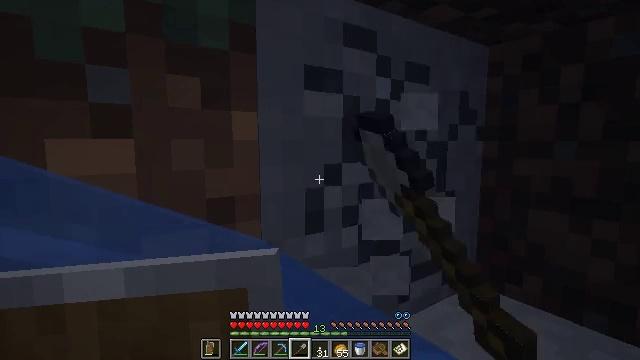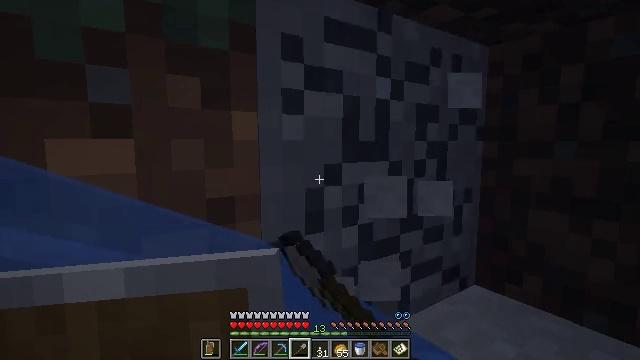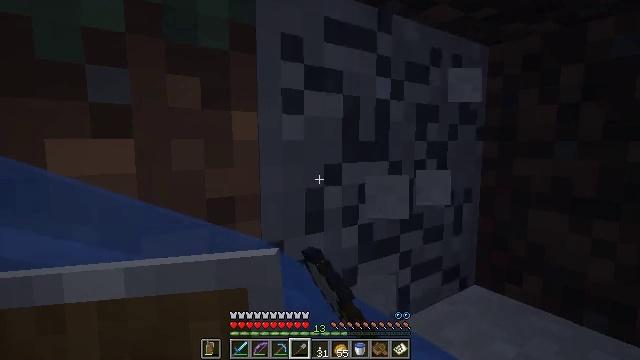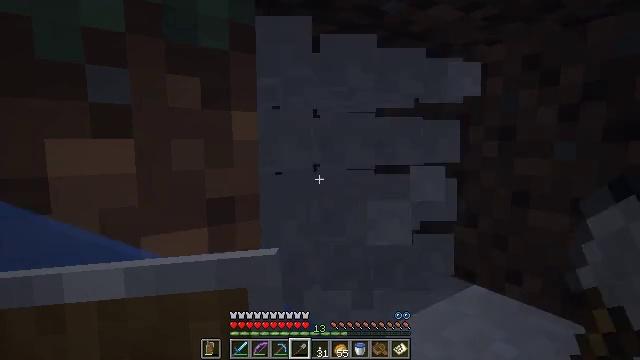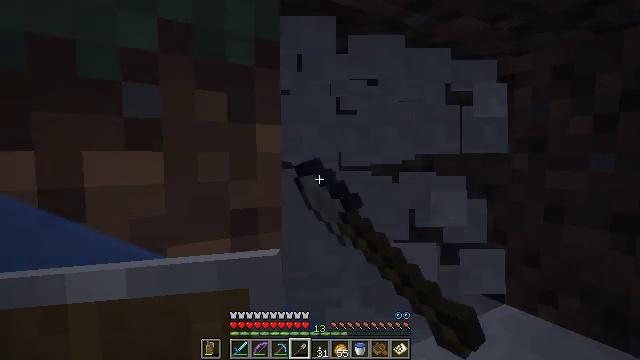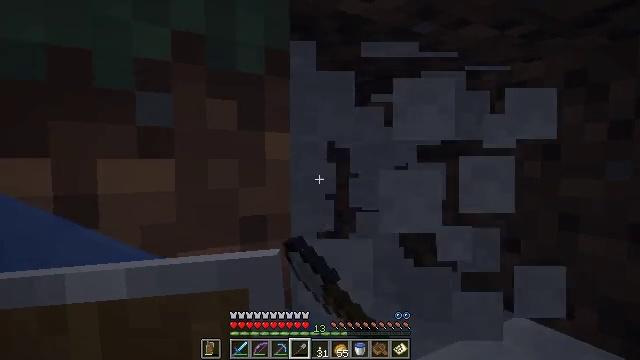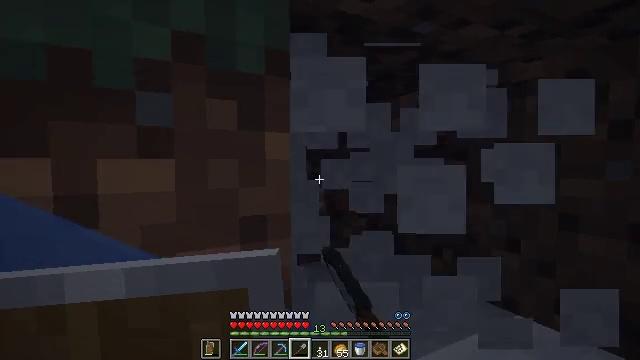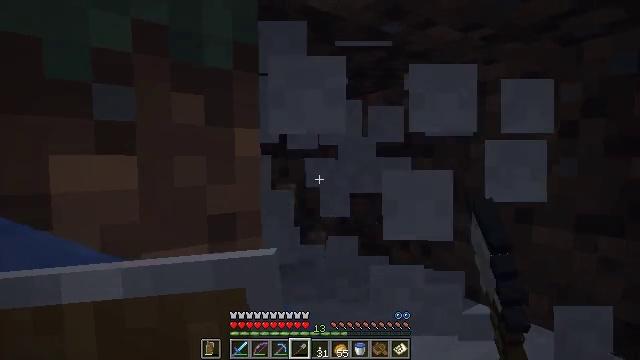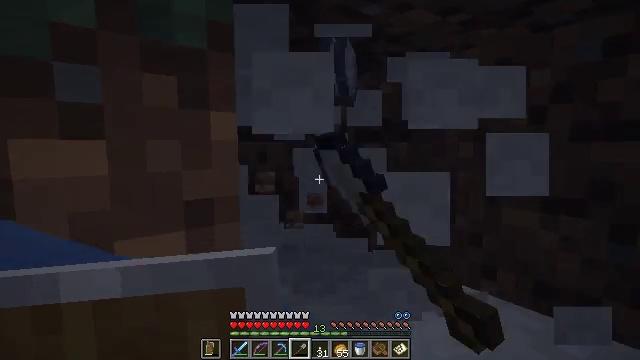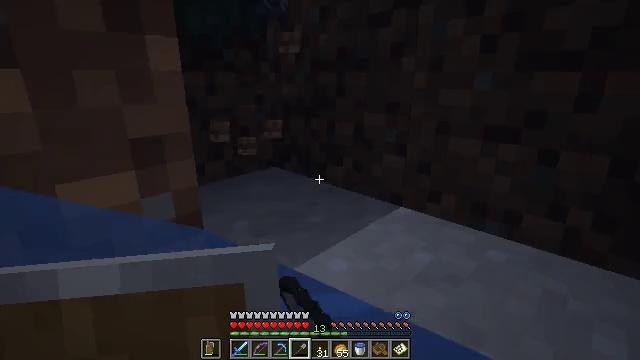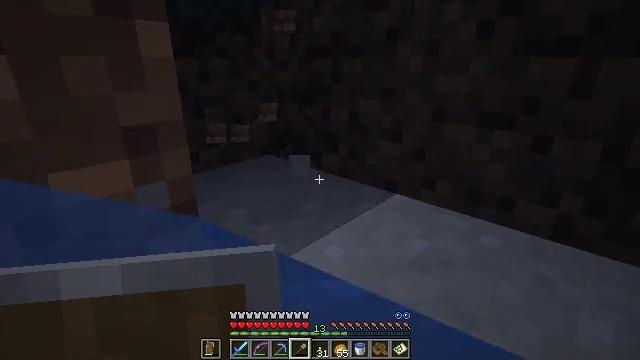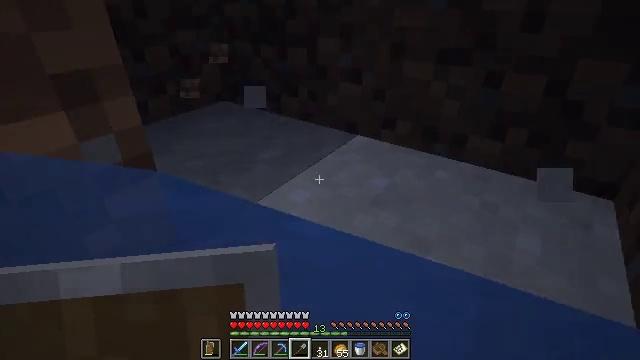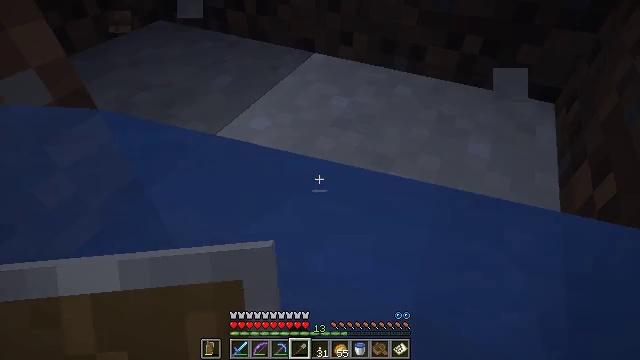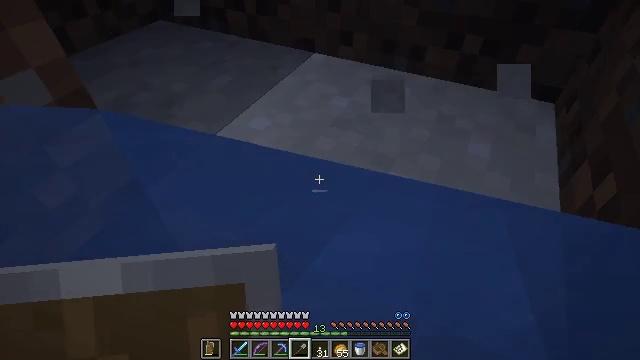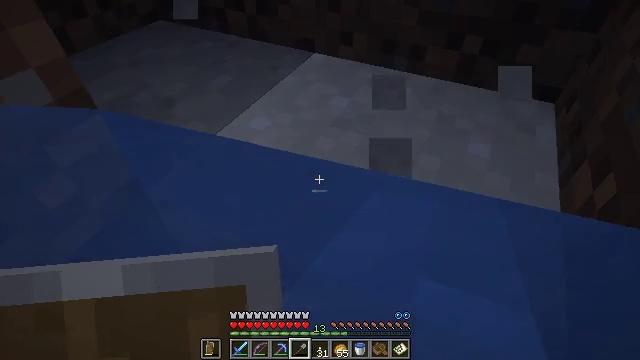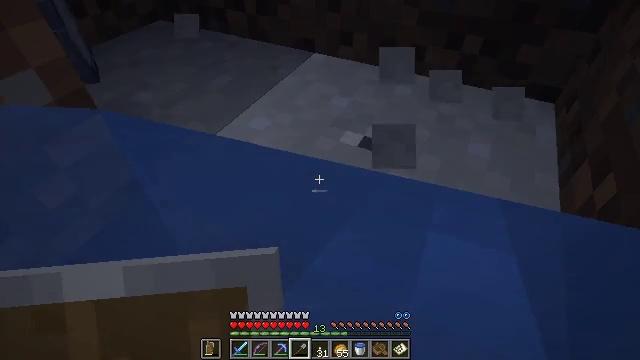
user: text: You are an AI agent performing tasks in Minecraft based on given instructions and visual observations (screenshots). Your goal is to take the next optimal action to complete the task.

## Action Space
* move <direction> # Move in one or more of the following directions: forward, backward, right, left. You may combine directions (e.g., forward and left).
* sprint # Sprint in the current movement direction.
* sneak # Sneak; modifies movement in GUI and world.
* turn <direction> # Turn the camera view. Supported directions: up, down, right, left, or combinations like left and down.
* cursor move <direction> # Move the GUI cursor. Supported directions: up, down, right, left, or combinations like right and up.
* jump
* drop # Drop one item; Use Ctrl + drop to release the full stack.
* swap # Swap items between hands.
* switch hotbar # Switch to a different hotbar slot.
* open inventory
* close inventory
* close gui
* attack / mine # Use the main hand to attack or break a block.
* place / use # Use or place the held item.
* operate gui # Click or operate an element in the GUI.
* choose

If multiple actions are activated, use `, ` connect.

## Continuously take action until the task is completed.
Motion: motion action
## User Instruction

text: Break the clay block to collect it.
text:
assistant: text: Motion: attack / mine
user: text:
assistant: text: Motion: attack / mine
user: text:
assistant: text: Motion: attack / mine
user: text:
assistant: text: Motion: turn left and up, attack / mine
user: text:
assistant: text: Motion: turn left and up, attack / mine
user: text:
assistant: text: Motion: attack / mine
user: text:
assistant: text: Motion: turn right, attack / mine
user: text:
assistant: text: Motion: turn right and down, attack / mine
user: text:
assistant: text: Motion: turn right and down, attack / mine
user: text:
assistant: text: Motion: turn down, attack / mine
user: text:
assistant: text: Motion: turn right and down, attack / mine
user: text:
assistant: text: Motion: turn right and down
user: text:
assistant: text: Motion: attack / mine
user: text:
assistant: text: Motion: attack / mine
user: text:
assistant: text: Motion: attack / mine
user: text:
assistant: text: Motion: attack / mine
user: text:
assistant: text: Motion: turn up, attack / mine
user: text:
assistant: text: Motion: turn up, attack / mine
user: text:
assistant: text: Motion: attack / mine
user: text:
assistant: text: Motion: attack / mine
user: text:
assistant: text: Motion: attack / mine
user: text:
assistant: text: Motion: attack / mine
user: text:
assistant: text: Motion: attack / mine
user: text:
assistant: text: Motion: attack / mine
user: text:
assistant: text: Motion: attack / mine
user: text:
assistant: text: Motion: attack / mine
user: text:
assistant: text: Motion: attack / mine
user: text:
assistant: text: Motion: attack / mine
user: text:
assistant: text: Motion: attack / mine
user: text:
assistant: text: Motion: attack / mine